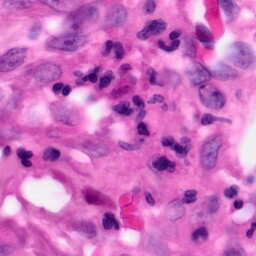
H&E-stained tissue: Pancreatic